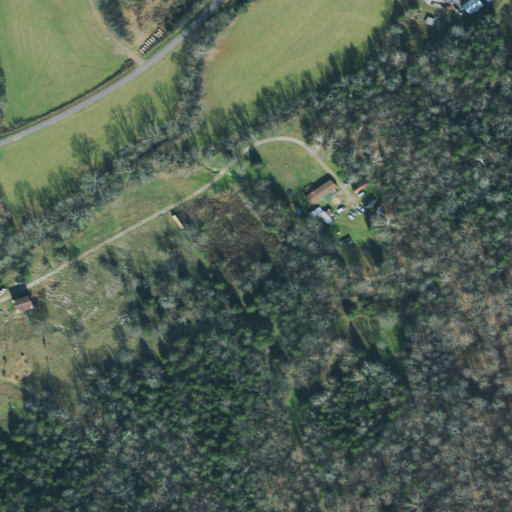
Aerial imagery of valley in Tennessee named Fuss Hollow containing deciduous forest, pasture, mixed forest, open development, and evergreen forest